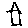
Label: house